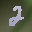
Label: 2